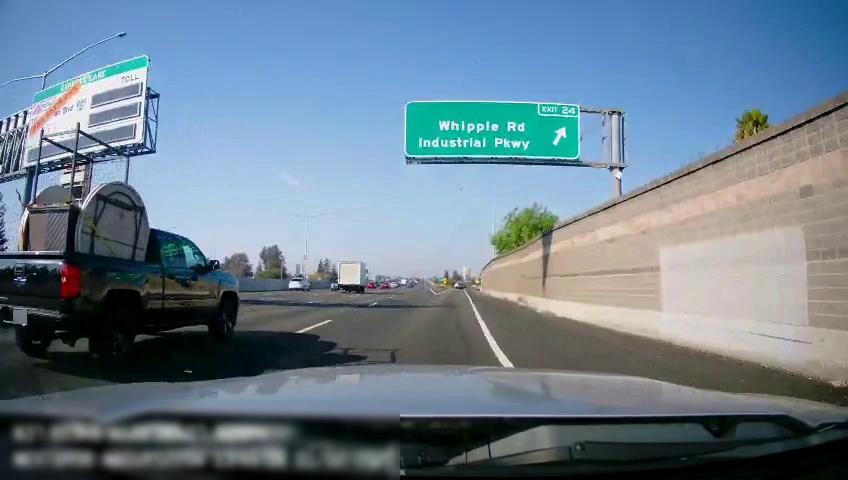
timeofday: Day
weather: Sunny
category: Drivable Space
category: Vehicles | Truck
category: Vehicles | Truck
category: Vehicles | Car
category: Vehicles | Car
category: Lanes | Alternate Lane
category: Lanes | Alternate Lane
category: Lanes | Alternate Lane
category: Lanes | Alternate Lane
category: Lanes | Alternate Lane
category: Traffic | Signs